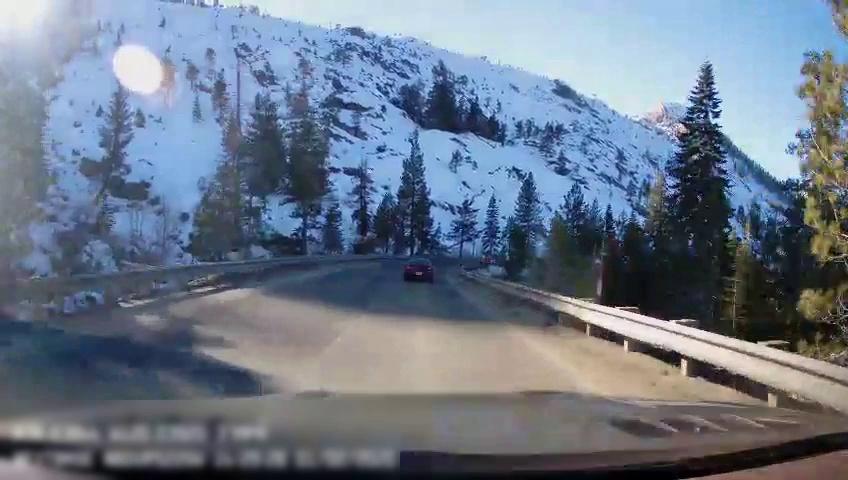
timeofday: Day
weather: Sunny
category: Drivable Space
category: Vehicles | Car